Question: Count the number of objects in the diagram.
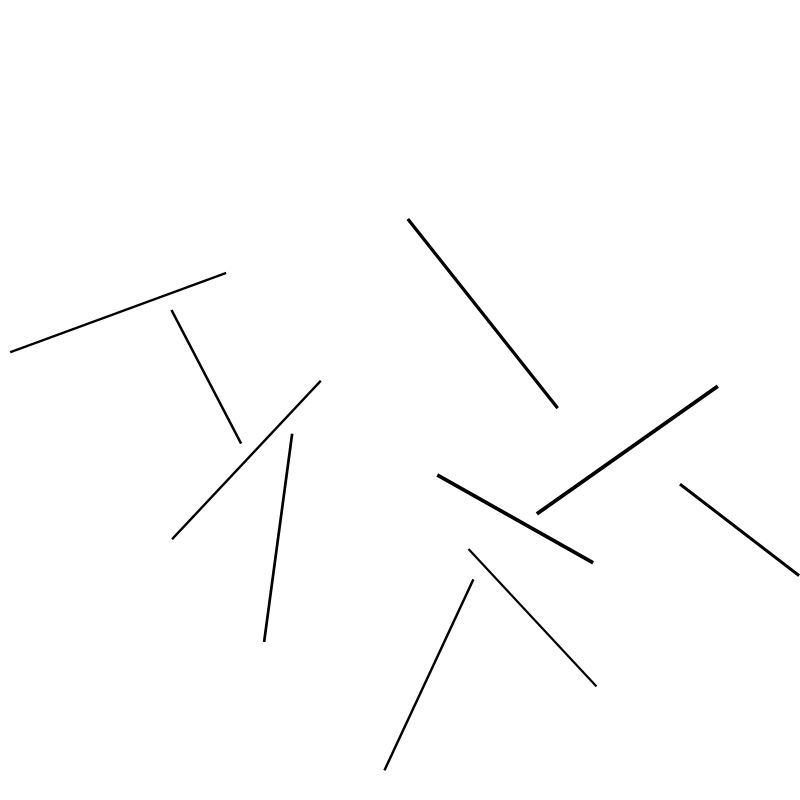
Answer: 10